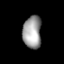
Tissue: lung
Cell type: Others
Senescence score: 0.7121
Nuclear area (px): 591
Mean DAPI intensity: 156.8